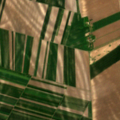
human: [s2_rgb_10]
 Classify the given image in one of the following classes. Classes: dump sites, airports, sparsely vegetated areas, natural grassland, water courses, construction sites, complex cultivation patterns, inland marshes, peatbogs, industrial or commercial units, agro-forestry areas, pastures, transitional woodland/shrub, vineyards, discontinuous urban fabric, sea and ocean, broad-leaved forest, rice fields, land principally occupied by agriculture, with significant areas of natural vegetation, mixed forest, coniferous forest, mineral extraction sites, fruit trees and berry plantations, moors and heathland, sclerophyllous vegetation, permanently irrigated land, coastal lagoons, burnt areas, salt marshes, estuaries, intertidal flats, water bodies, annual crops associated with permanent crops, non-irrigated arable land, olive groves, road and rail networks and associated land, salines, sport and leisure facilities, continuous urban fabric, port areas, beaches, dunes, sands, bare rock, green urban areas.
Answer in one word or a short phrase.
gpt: non-irrigated arable land